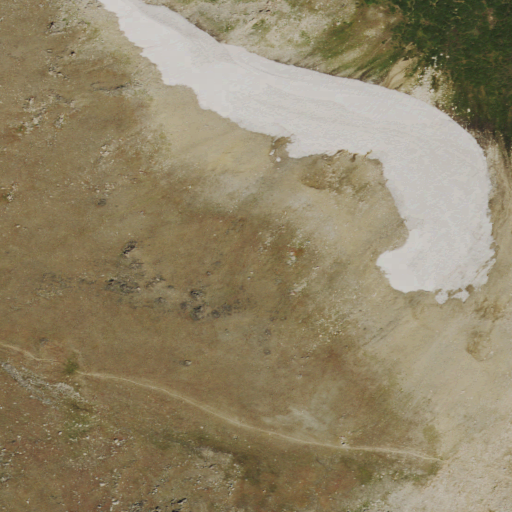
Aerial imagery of gap in Wyoming named Scenic Pass containing shrub, grassland, barren land, and evergreen forest